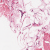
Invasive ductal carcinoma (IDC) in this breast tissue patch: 0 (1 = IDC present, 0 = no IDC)